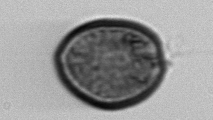
Label: Prorocentrum